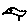
Label: bird